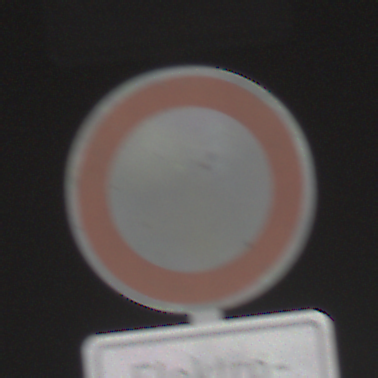
Verkehrszeichen: VerbotFahrzeugeAllerArt
Zusatzzeichen unten: BesondereFahrzeugeUndTransportgueter11
Umgebung: Outdoor, Suburban
Tageszeit: MorningAfternoon
Wetter: Clear
Licht: Natural
Jahreszeit: NotSpecified
Kontrast: HighContrast